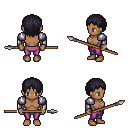
a pixel art fantasy rpg character, female body template, human, dark skin, steel arm armor, magenta pants, raven plain hairstyle, bracelets, spear, four views (front, back, left, right), 2x2 character sprite sheet, small pixel art, hard edges, no anti-aliasing